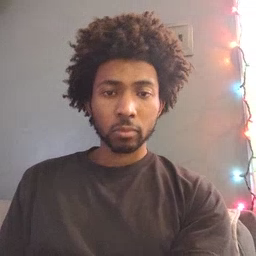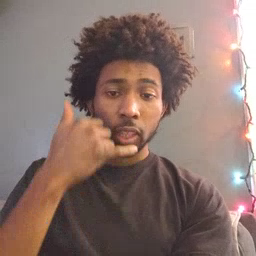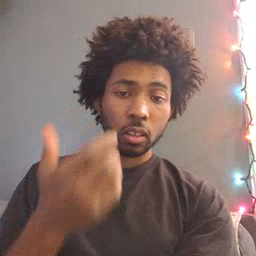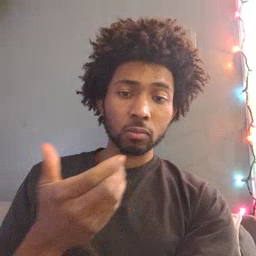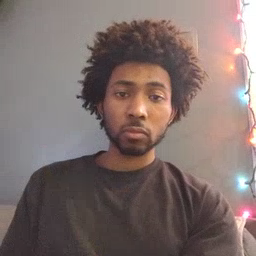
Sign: callonphone